Question: I have to print a triangle pattern (Half Pyramid) like
'''
1
0 1
1 0 1
0 1 0 1
'''
I tried with this program
'''
class tri{
public static void main(String arg[]){
int i,j,a = 1, b =0, c=0;
for(i=1; i<=4; i++){
for(j=1; j<=i; j++){
System.out.print(a+ " ");
c = a;
a = b;
b = c;
}
System.out.println();
}
}
}
'''
but this prints pattern as shown in image

please if some one could help me editing that code to bring the pattern
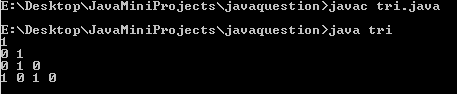
Answer: The shortest form would be
'''
String str = "";
for (int i = 1; i <= 4; i++) {
str = (i % 2) + " " + str;
System.out.println(str);
}
'''
This will give output as you desired
'''
1
0 1
1 0 1
0 1 0 1
'''